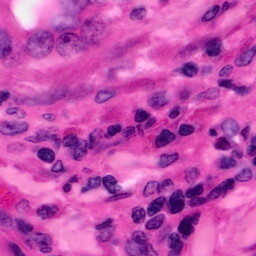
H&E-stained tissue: Pancreatic